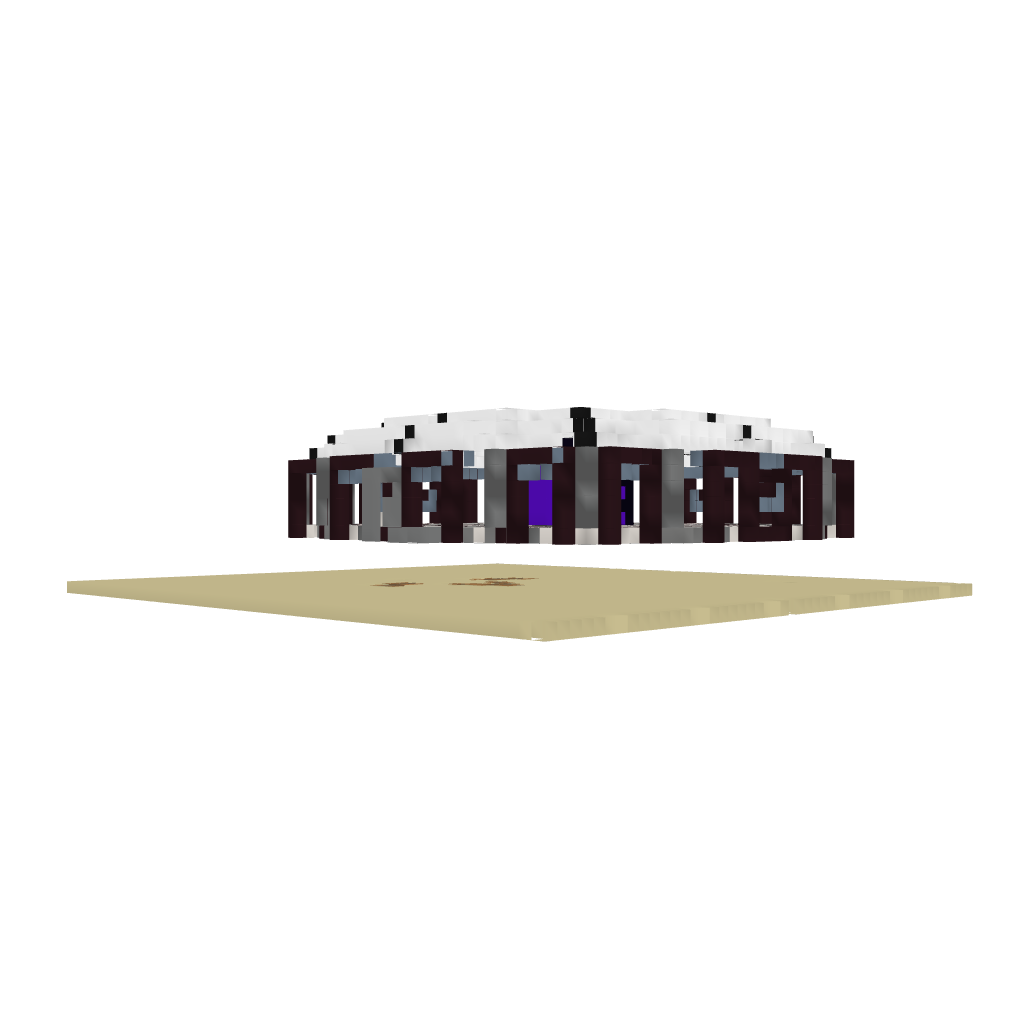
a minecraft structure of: Netherhub 2.0